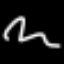
Label: squiggle